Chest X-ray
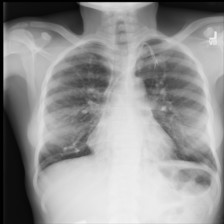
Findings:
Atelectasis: negative
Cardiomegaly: negative
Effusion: negative
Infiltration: negative
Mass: negative
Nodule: negative
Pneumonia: negative
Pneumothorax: negative
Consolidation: negative
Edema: negative
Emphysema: negative
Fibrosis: negative
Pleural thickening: negative
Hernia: negative